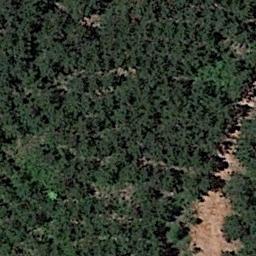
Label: forest